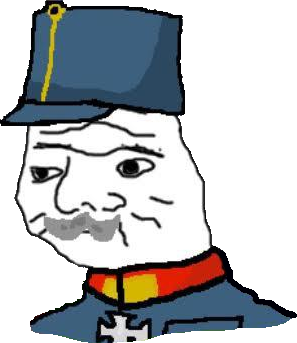
Label: 5_Boomer